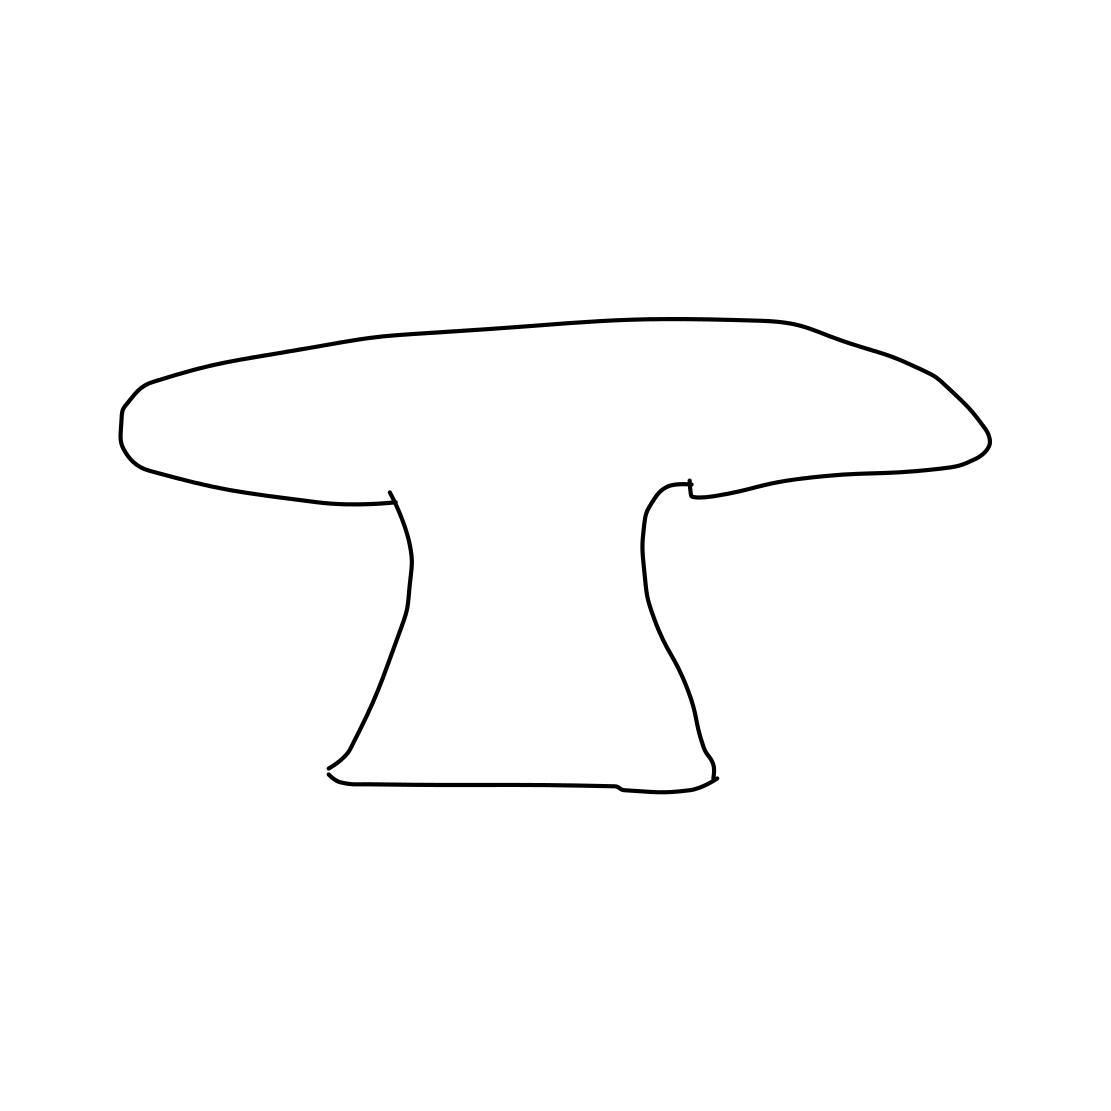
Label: mushroom